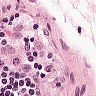
Metastatic tissue present: no